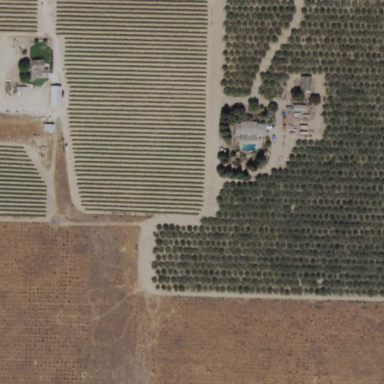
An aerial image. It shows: Vineyard.